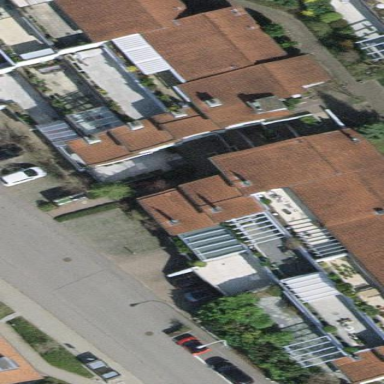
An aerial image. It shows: Image showing building with apartments.